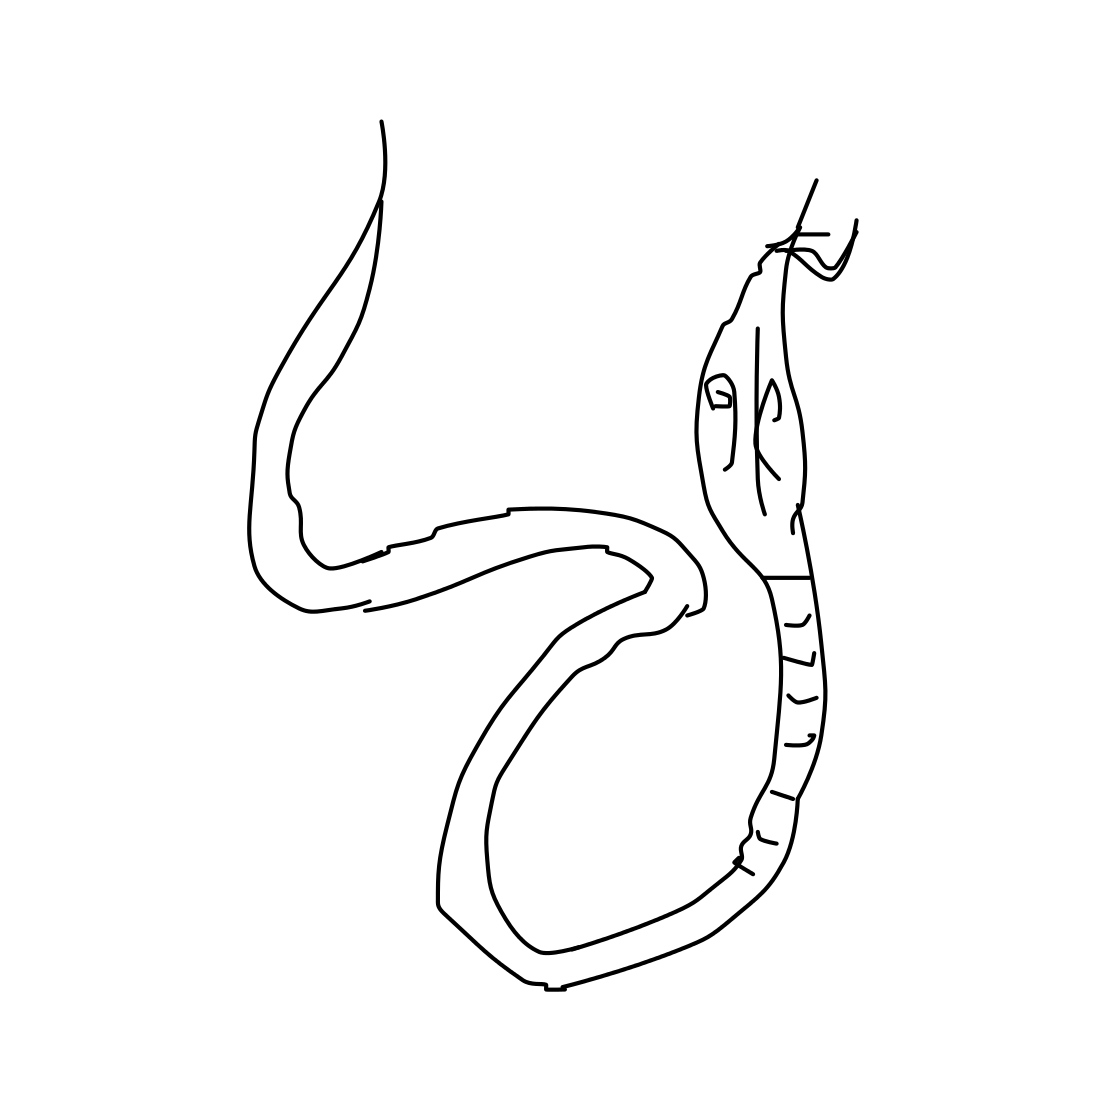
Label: snake